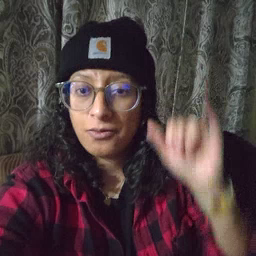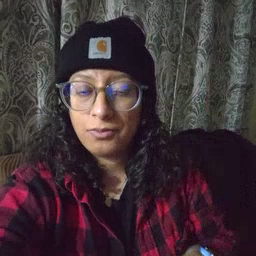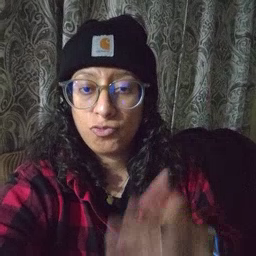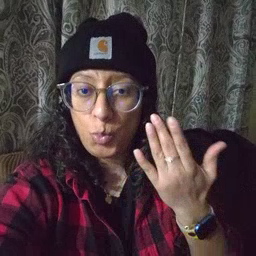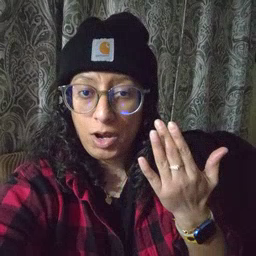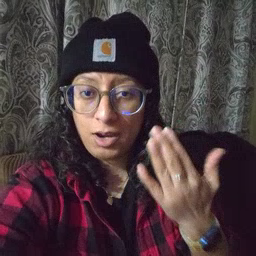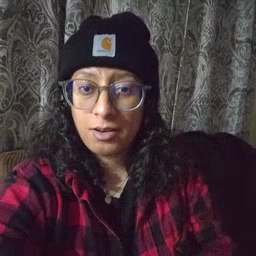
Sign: wait